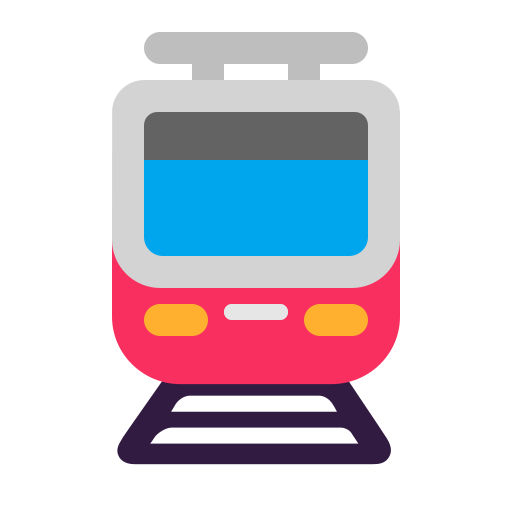
tram flat